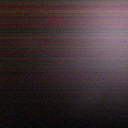
Screen state: off